Question: Please help me to edit XAML so the 'TextBlock' which shows minutes
'''
<StackPanel Orientation="Horizontal" >
<StackPanel Orientation="Horizontal" >
<TextBlock Name="UserNameTextBlock" Margin="0,0,8,0" VerticalAlignment="Bottom" FontSize="15" Text="{Binding Path=UserName}" FontWeight="Bold"></TextBlock>
<TextBlock FontSize="13" VerticalAlignment="Bottom" Padding="0,0,0,1" Foreground="LightGray" >@</TextBlock>
<TextBlock FontSize="13" VerticalAlignment="Bottom" Padding="0,0,0,1" Name="ScreenNameTextBlock" Text="{Binding Path=ScreenName}" Foreground="Gray" ></TextBlock>
<TextBlock FontSize="13" VerticalAlignment="Bottom" Padding="0,0,0,1" Name="MinAgo" Text="{Binding Path=MinAgo}" Foreground="Gray" ></TextBlock>
</StackPanel>
</StackPanel>
'''
So it should be like

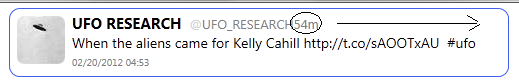
Answer: I would use a <URL>. For the child nodes, just add DockPanel.Dock attributes to indicate where you want the element to go. The last child element will automatically fill the remaining area.
'''
<DockPanel>
<TextBlock DockPanel.Dock="Right" FontSize="13" VerticalAlignment="Bottom" Padding="0,0,0,1" Name="MinAgo" Text="{Binding Path=MinAgo}" Foreground="Gray" ></TextBlock>
<StackPanel Orientation="Horizontal" >
<TextBlock Name="UserNameTextBlock" Margin="0,0,8,0" VerticalAlignment="Bottom" FontSize="15" Text="{Binding Path=UserName}" FontWeight="Bold"></TextBlock>
<TextBlock FontSize="13" VerticalAlignment="Bottom" Padding="0,0,0,1" Foreground="LightGray" >@</TextBlock>
<TextBlock FontSize="13" VerticalAlignment="Bottom" Padding="0,0,0,1" Name="ScreenNameTextBlock" Text="{Binding Path=ScreenName}" Foreground="Gray" ></TextBlock>
</StackPanel>
</DockPanel>
'''